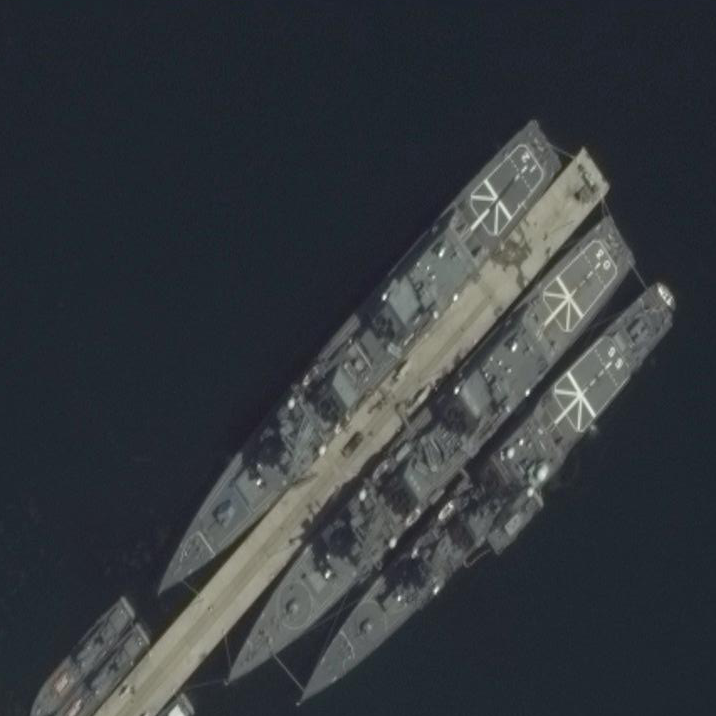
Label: cruiser